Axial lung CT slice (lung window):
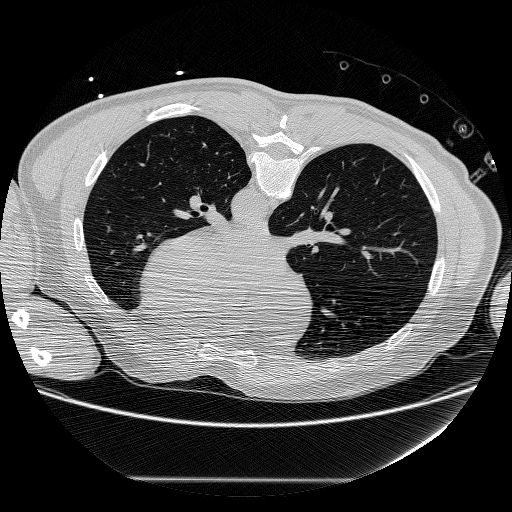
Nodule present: no